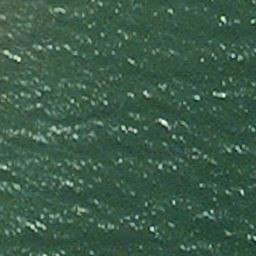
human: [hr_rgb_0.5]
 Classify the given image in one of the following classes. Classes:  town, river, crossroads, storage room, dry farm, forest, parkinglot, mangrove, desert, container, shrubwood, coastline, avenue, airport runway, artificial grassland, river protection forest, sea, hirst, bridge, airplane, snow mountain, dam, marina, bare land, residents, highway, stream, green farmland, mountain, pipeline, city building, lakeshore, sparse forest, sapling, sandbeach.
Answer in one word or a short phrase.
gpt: sea